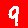
Digit: 9